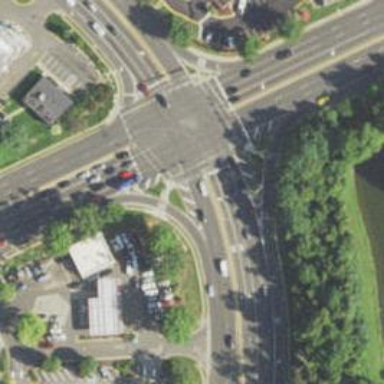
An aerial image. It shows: Marked crossing on the road.